Current action and preconditions to check: trajectory_clear

Your task: For each precondition in the list above, predict whether it will hold at this action.

Consider the current scene as observed from the mobile robot's camera, and analyze the predicted future states of all dynamic agents (e.g., people, animals, vehicles, or any moving entities) within the NEXT SECOND.

IMPORTANT: Only answer "very likely" if you are absolutely certain—based on strong, clear evidence—that a dynamic agent will violate the precondition in the predicted future state. Do NOT answer "very likely" for unlikely, ambiguous, or low-probability risks.

Ask yourself for each precondition: Is there a high probability, with clear and convincing evidence, that the predicted future states of any dynamic agent will interfere with the predicted future state of the currently executing action within the NEXT SECOND, causing that precondition to fail?

Assess the risk level based on these predictions. Use "likely" or "very likely" if motions create a clear risk of interference.

Use "neutral" or "improbable" if agents are nearby but their predicted paths are clearly diverging or non-conflicting.

Failure Risk Categories: "very improbable", "improbable", "neutral", "likely", "very likely"

Answer Format: Output ONLY the probability_of_failure value from these categories: "very improbable", "improbable", "neutral", "likely", "very likely"

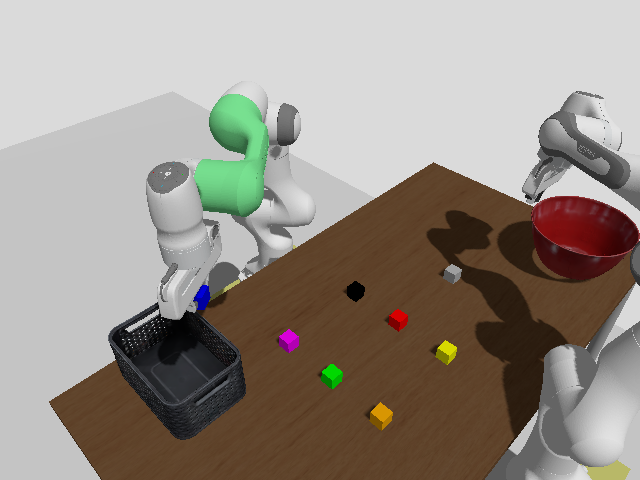

Answer: very improbable